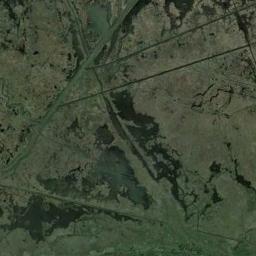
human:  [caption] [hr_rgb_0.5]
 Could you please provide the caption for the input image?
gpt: Many waters of different sizes are surrounded by wetlands .

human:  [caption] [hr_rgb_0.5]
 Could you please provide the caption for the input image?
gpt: Except for the waters, this wetland is covered by vegetation .

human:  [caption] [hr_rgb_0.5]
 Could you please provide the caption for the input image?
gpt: There is a large land mixed with green and brown in the river in a wetland .

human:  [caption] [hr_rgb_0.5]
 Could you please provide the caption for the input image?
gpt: The wetland consists of bare land, Green plants, Dry plants and water .

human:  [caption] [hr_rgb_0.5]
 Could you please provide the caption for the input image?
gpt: There are many green areas and some water areas on the wetland .